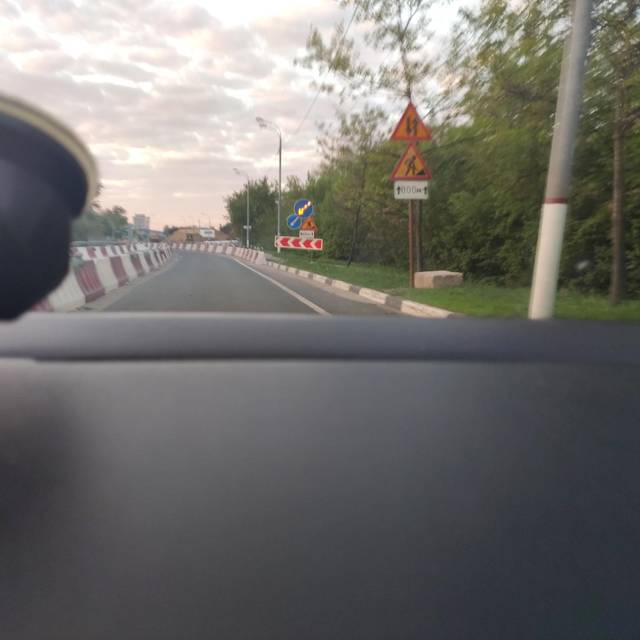
Region: Russia
Coordinates: 55.907, 37.742